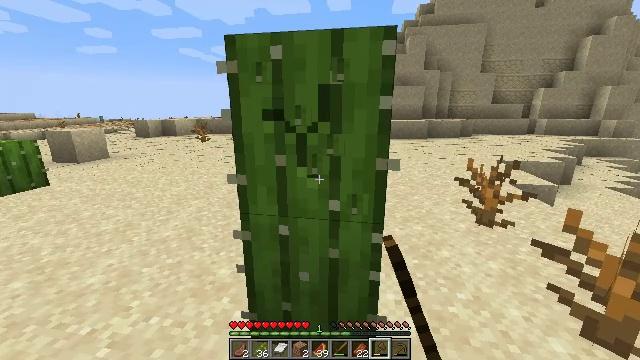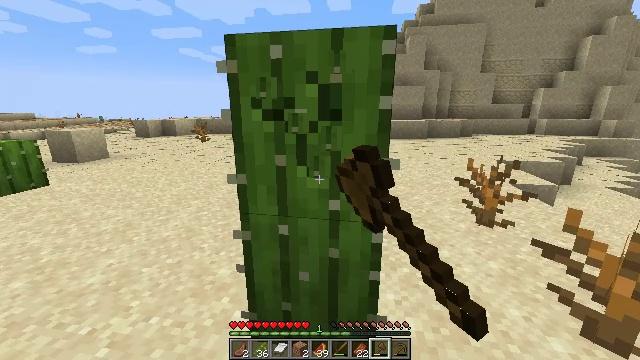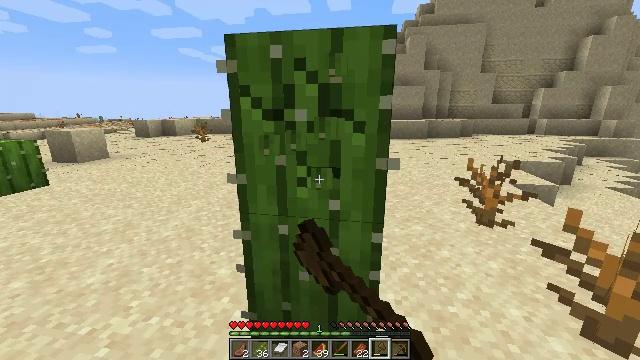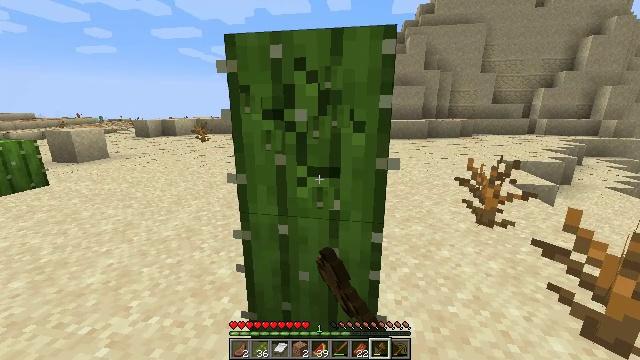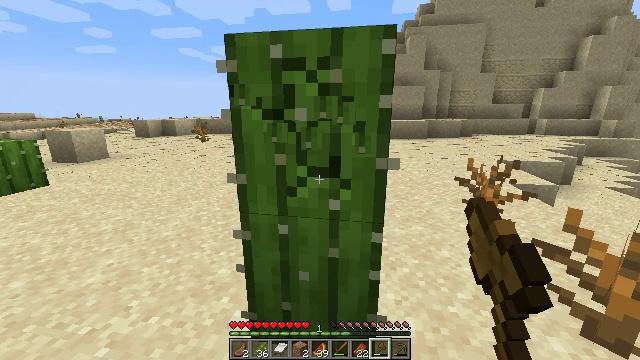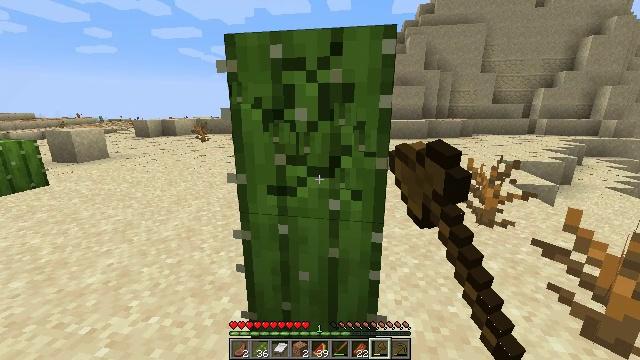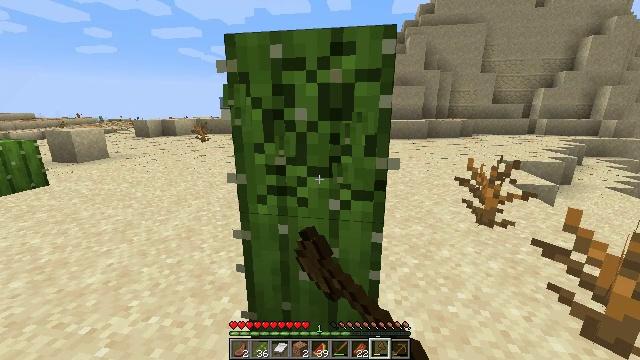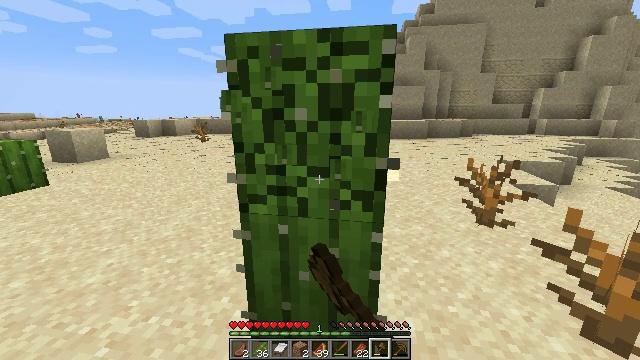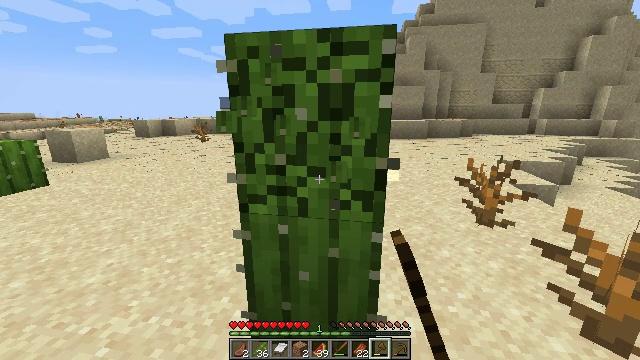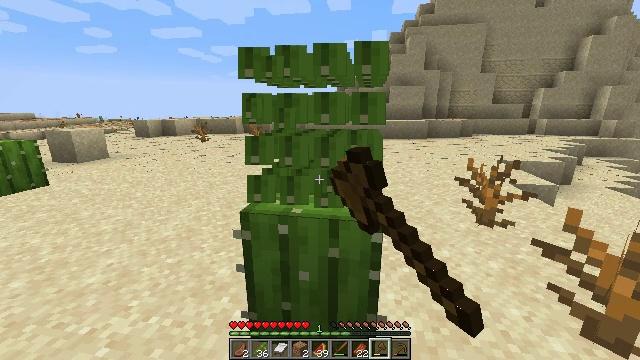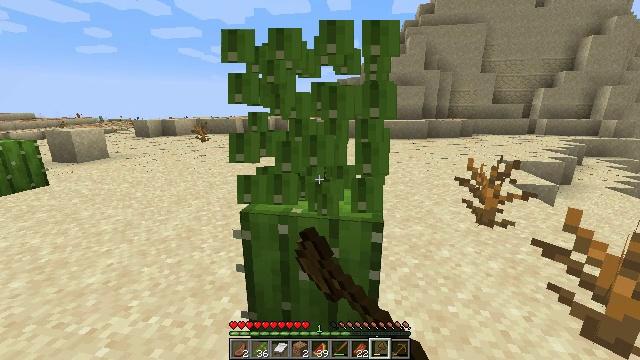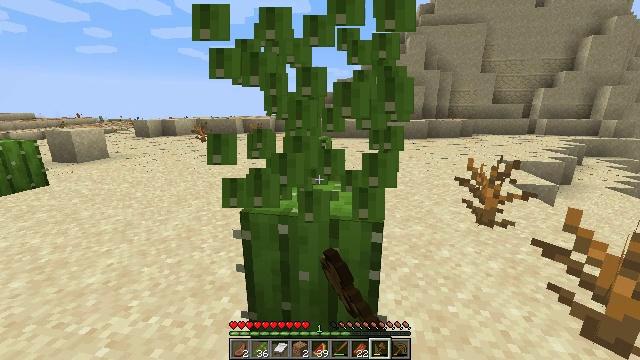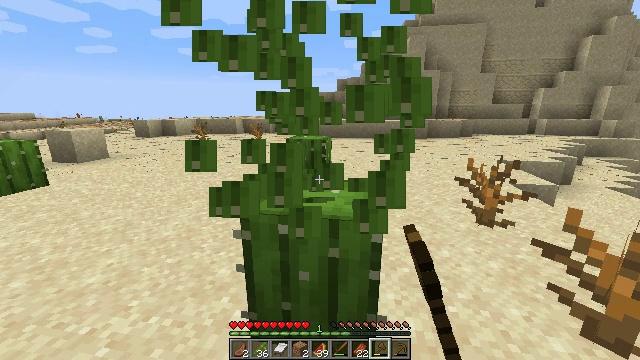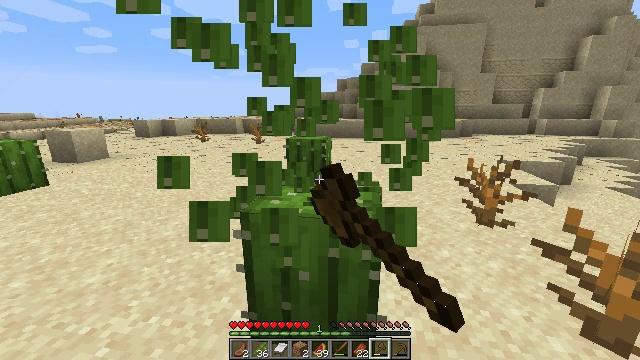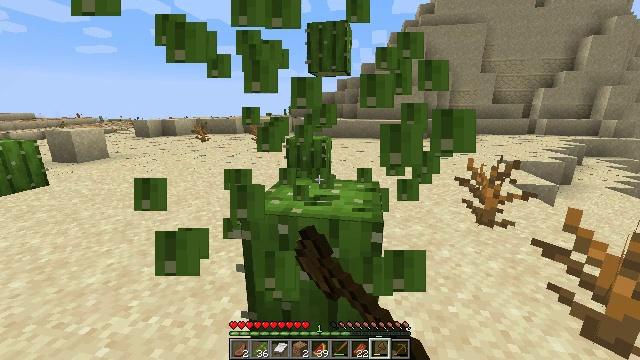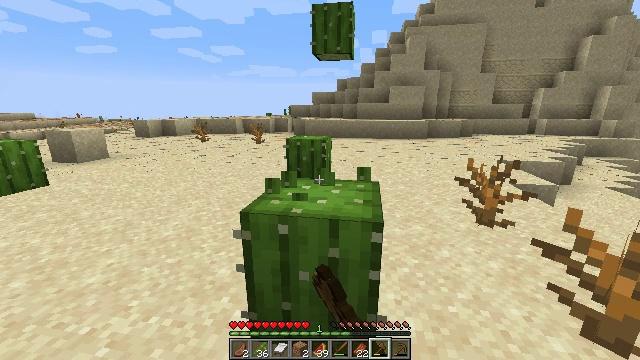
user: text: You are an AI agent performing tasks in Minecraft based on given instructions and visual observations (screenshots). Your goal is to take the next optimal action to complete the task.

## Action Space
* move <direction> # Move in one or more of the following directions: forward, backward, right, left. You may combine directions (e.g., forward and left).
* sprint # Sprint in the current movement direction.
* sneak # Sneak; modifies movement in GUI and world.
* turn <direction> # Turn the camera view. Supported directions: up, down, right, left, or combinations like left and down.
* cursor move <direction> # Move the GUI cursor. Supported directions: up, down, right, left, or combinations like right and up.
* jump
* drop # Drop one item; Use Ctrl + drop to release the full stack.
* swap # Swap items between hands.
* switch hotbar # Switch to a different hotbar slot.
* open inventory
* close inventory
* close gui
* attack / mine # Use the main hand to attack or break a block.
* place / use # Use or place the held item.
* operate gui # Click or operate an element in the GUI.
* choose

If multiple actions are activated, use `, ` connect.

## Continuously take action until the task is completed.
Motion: motion action
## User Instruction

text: Gather cactus by attacking it.
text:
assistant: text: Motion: attack / mine
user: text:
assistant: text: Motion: attack / mine
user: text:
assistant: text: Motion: attack / mine
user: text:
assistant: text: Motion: attack / mine
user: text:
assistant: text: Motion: attack / mine
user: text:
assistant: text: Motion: attack / mine
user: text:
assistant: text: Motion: attack / mine
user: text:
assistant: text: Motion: attack / mine
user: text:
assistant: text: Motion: attack / mine
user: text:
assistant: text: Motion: attack / mine
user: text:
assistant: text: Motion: attack / mine
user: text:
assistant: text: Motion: attack / mine
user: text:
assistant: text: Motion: attack / mine
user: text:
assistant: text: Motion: attack / mine
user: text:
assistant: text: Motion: attack / mine
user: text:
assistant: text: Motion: attack / mine
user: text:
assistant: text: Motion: turn down, attack / mine
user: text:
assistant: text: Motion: turn right and down, attack / mine
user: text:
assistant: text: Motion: attack / mine
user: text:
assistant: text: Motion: attack / mine
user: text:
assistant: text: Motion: attack / mine
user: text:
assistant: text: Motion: attack / mine
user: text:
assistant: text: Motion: attack / mine
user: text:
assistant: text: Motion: attack / mine
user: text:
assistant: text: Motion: attack / mine
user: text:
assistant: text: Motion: attack / mine
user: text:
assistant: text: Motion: attack / mine
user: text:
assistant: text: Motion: attack / mine
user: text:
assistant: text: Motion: attack / mine
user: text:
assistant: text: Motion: attack / mine